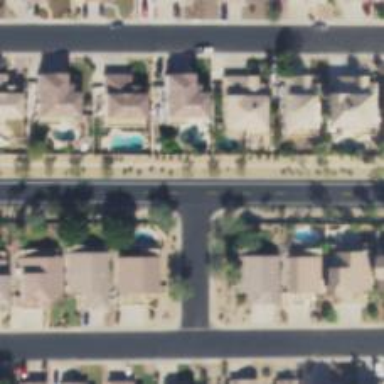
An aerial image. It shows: Asphalt road in residential area.